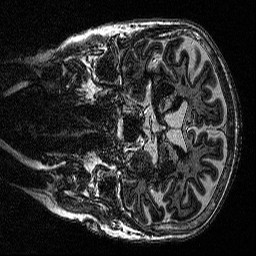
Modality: MP2RAGE
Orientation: coronal
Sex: female
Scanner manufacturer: siemens
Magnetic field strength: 3 T
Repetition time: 5 s
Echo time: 0.00292 s